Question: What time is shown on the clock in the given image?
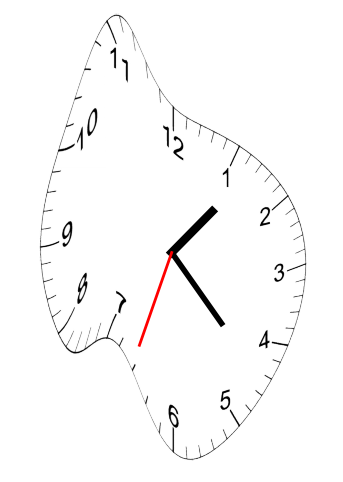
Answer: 01:22:33